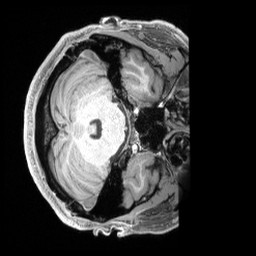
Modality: T1w
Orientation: axial
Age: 26
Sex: male
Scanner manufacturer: siemens
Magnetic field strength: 3 T
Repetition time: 2.4 s
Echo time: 0.00222 s